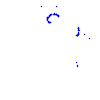
Particle: proton